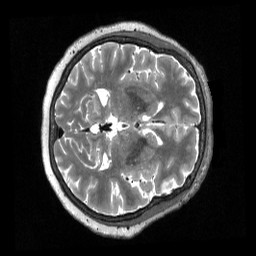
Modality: T2w
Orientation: axial
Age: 68
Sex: female
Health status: healthy
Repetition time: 3.2 s
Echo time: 0.563 s